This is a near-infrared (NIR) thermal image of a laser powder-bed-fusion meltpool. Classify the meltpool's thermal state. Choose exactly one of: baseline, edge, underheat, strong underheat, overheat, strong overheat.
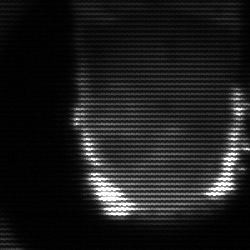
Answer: baseline